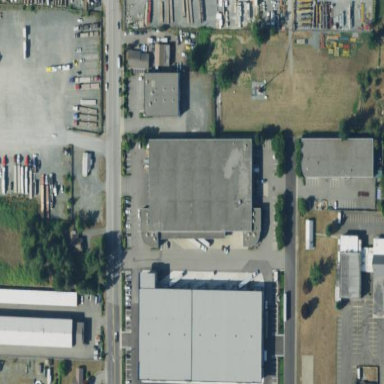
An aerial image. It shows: Industrial building.